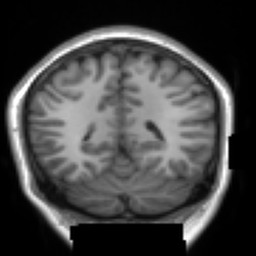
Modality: T1w
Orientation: sagittal